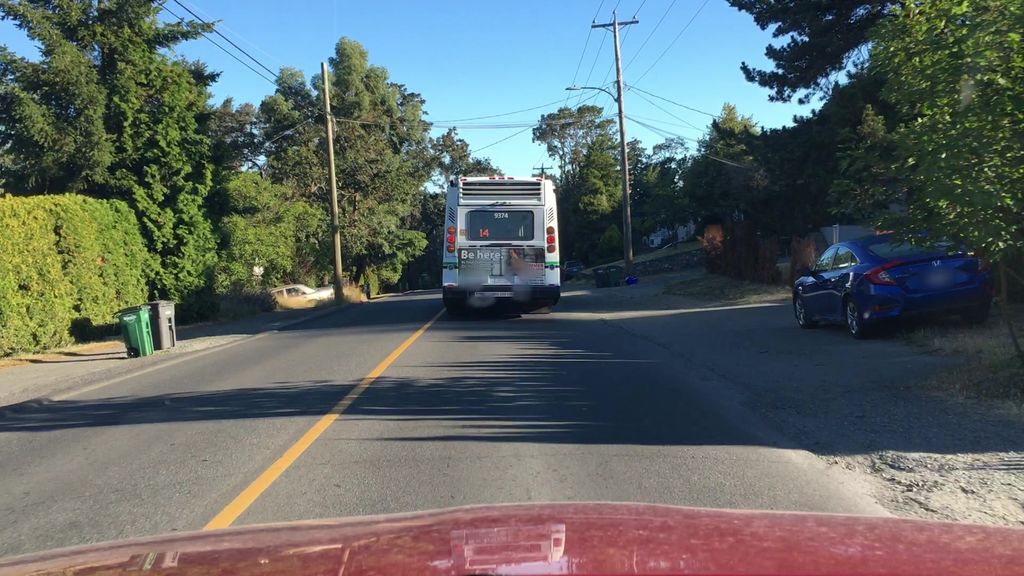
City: victoria